Question: I am working on an Iphone application and I need to display a large text. I need it to have a paragraph alignment. Please refer to the picture below for explanation.
I tried to use UILabel and UITextView but couldn't find the property to do it.

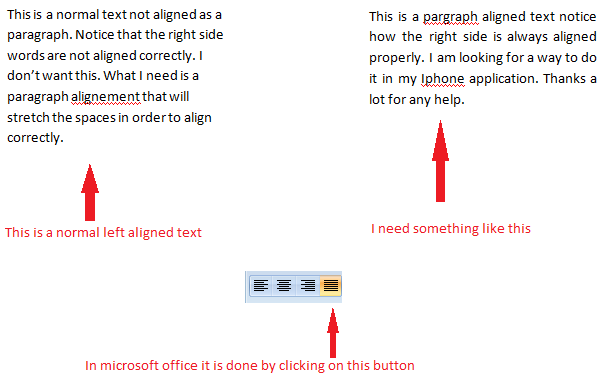
Answer: Use <URL> NSAtributedString label which has UITextAlignmentJustify
'''
yourTTTAttributedLabel.textAlignment = UITextAlignmentJustify;
'''
Also another alternative is use <URL> NSAtributedString label which has UITextAlignmentJustify
'''
yourOHAttributedLabel.textAlignment = UITextAlignmentJustify;
'''